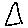
Label: triangle